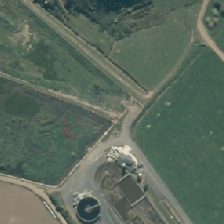
Land cover: lake_pond